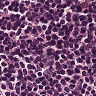
Metastatic tissue present: no